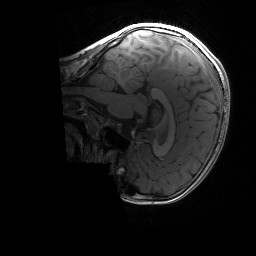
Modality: T1w
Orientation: sagittal
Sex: male
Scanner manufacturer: siemens
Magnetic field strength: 3 T
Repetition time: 1.9 s
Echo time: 0.00243 s